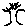
Label: tree